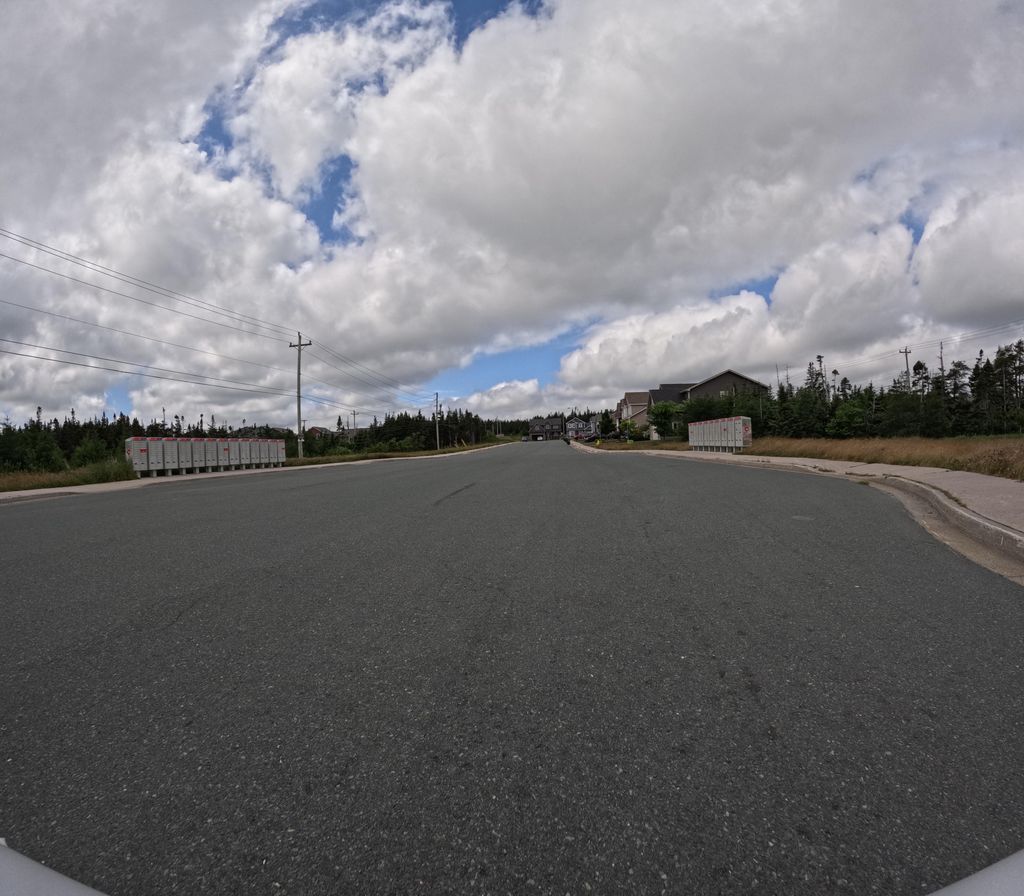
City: st_johns